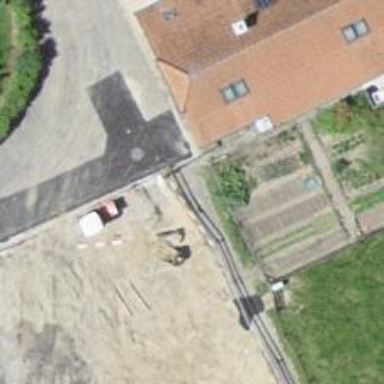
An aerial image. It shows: Paved footway.